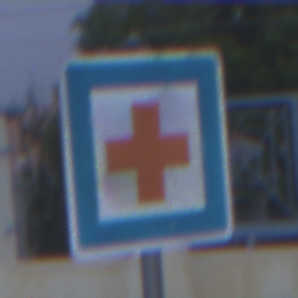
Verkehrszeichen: ErsteHilfe
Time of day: SunriseSunset
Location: Outdoor (Suburban)
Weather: PartlyCloudy
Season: NotSpecified
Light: Natural